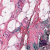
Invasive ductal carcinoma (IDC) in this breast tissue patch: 0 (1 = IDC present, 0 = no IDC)